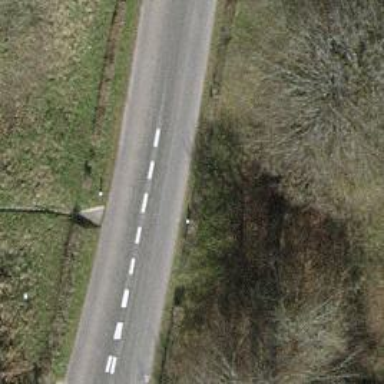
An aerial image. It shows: Tertiary road.